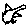
Label: bird